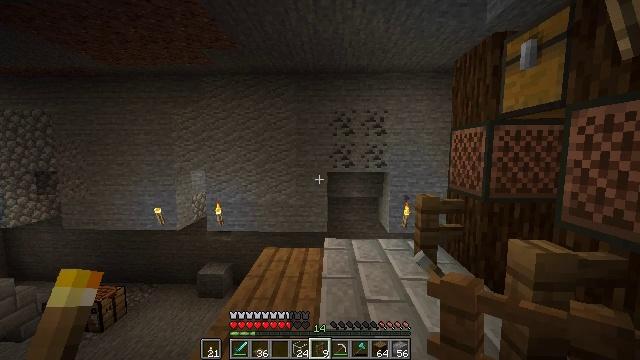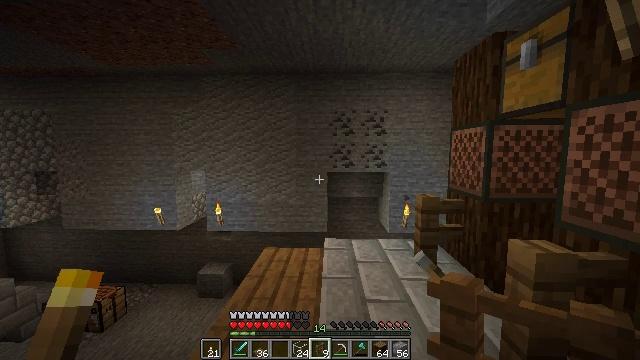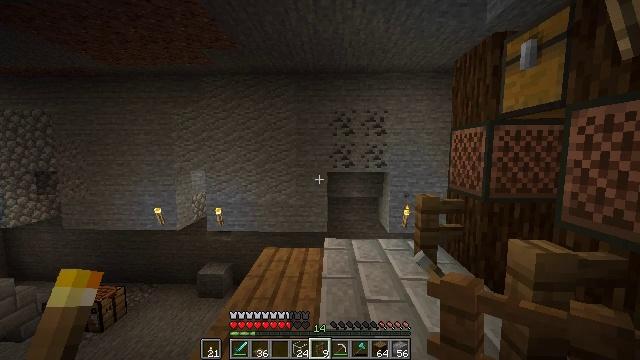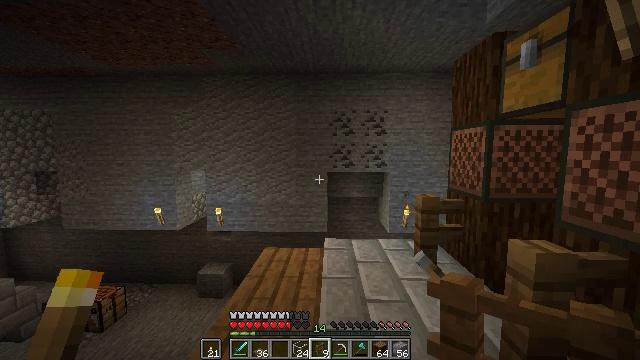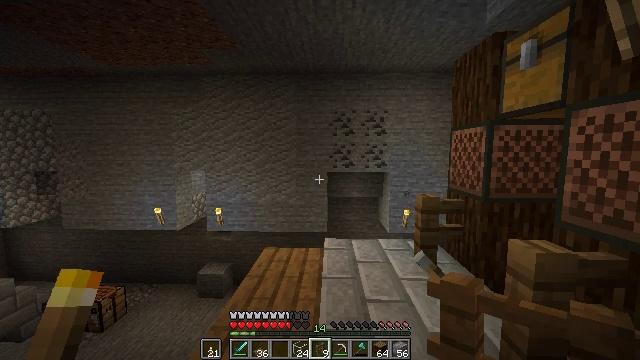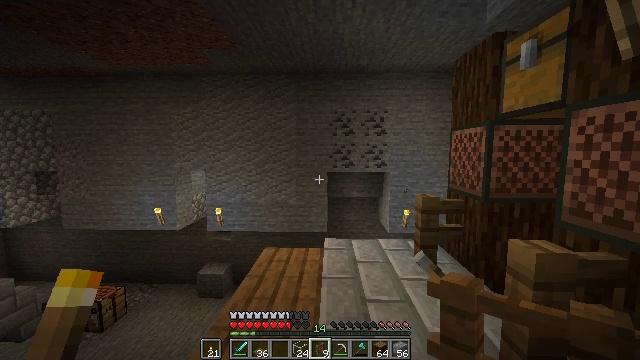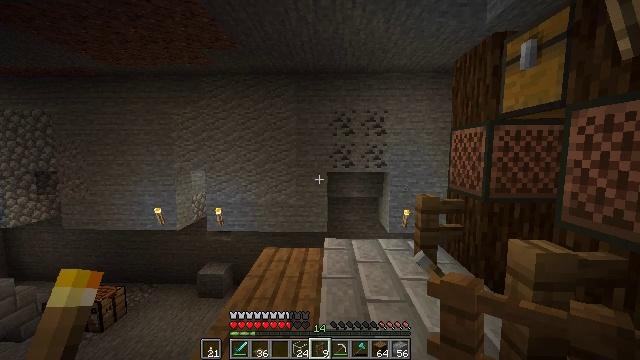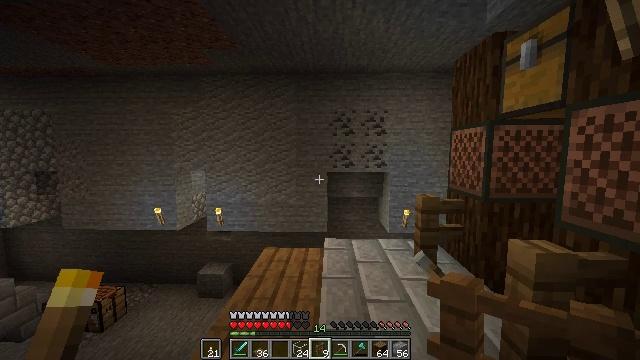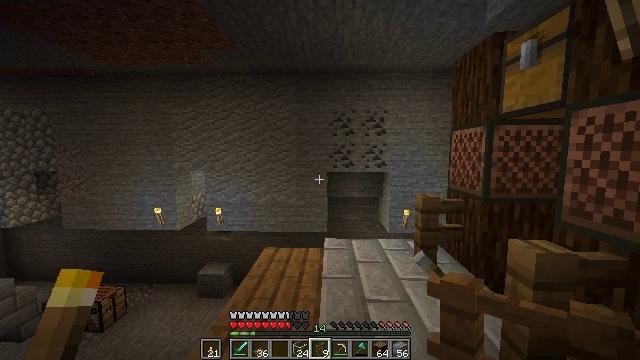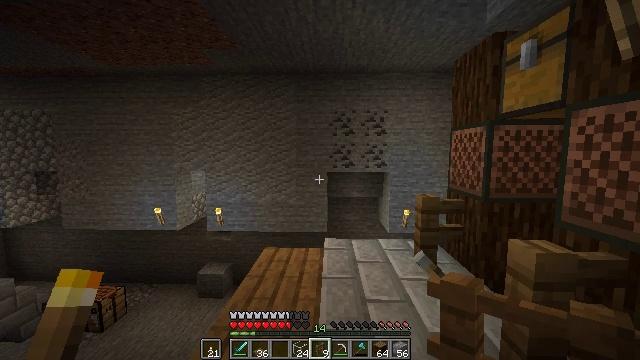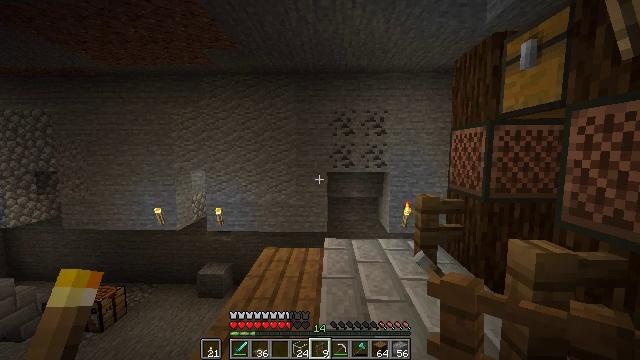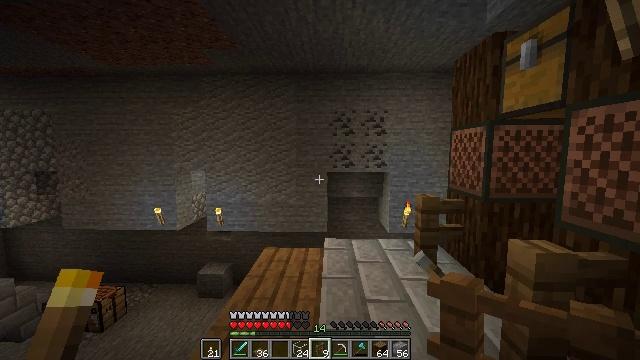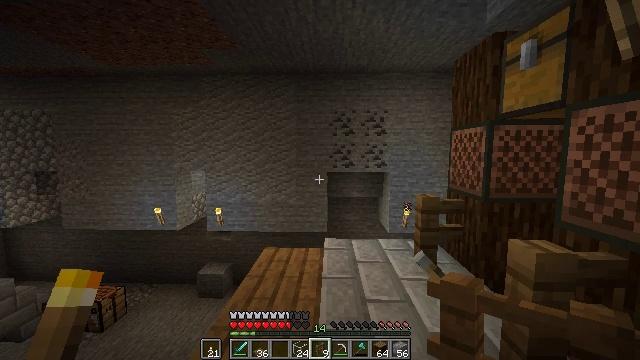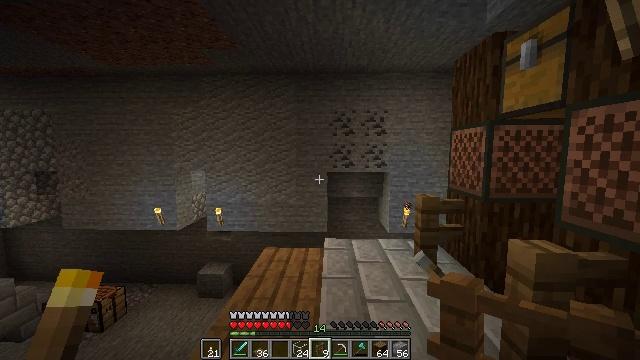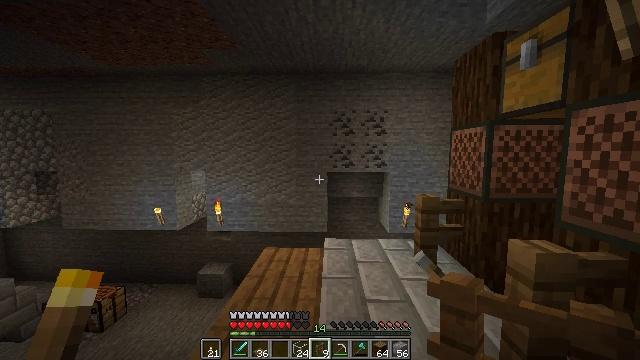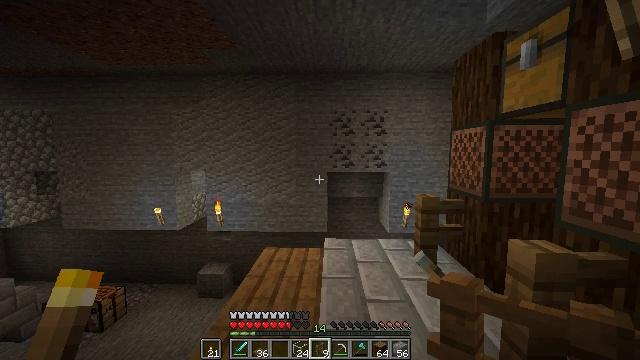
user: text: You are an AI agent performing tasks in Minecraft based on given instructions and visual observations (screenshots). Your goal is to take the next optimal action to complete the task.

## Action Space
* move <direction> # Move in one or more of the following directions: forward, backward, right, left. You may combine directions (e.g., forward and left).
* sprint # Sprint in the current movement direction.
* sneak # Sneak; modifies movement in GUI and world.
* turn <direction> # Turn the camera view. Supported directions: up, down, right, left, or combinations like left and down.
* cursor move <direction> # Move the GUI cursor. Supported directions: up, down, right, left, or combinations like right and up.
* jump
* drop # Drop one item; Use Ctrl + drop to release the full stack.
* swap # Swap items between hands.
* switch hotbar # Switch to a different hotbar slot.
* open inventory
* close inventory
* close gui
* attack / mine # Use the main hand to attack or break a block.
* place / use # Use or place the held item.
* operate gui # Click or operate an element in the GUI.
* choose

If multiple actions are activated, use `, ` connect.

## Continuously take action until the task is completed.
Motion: motion action
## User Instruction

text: Craft some spruce stairs.
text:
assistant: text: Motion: no_op
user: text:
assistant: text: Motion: no_op
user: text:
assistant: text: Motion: no_op
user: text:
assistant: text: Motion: no_op
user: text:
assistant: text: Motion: no_op
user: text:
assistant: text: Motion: no_op
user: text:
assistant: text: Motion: no_op
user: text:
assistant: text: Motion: no_op
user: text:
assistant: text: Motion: no_op
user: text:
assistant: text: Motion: no_op
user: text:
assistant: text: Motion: no_op
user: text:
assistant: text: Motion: no_op
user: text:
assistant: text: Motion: no_op
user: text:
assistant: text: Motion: no_op
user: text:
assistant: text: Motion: no_op
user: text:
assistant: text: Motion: no_op
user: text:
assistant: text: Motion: no_op
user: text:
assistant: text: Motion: no_op
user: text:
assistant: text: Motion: no_op
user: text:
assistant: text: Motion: no_op
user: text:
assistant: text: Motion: no_op
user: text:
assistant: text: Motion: no_op
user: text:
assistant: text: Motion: no_op
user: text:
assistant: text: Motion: no_op
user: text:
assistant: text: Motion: no_op
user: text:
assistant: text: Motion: no_op
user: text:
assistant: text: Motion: no_op
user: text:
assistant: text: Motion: no_op
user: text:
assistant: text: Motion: no_op
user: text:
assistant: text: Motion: no_op